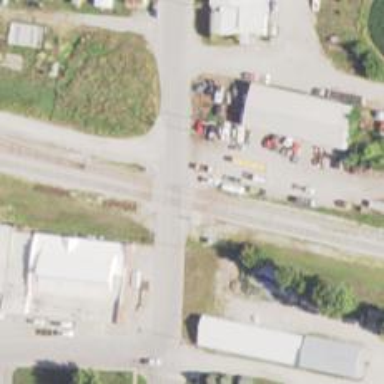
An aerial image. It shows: Railway siding for service.